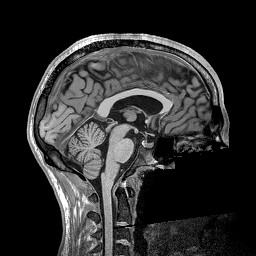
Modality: T1w
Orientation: sagittal
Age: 27
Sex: male